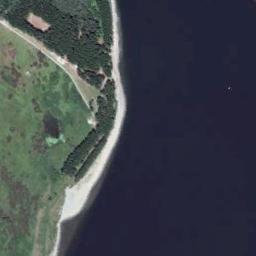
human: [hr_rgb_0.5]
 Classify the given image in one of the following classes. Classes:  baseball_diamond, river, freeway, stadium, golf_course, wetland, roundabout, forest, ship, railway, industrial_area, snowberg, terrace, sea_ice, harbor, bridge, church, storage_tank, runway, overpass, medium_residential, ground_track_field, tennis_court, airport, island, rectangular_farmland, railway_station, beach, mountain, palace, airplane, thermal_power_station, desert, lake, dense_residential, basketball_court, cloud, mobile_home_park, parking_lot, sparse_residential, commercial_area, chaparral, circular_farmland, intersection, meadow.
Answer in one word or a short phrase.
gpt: beach